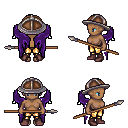
a pixel art fantasy rpg character, female body template, human, dark skin, purple wings, gold greaves, raven long mohawk hairstyle, chain helm, maroon shoes, spear, four views (front, back, left, right), 2x2 character sprite sheet, small pixel art, hard edges, no anti-aliasing